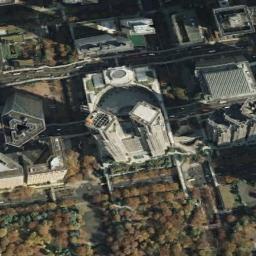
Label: commercial_area